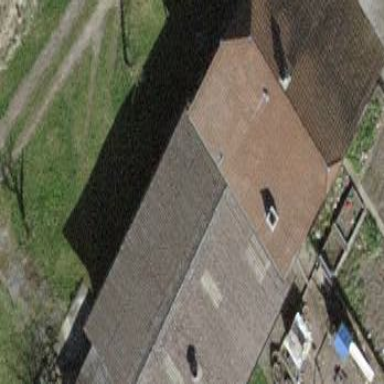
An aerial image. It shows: Simple and straightforward house.